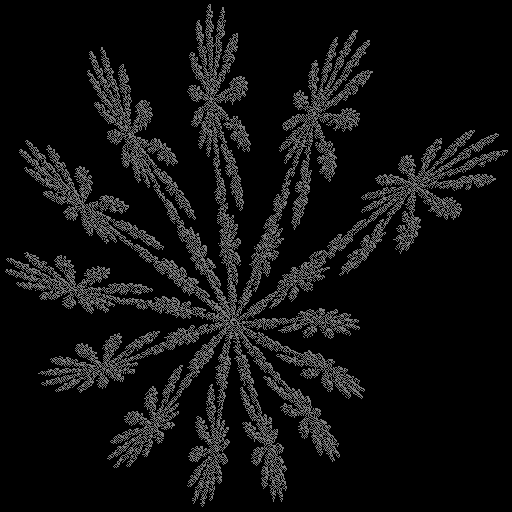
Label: swirl